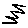
Label: zigzag